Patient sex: M
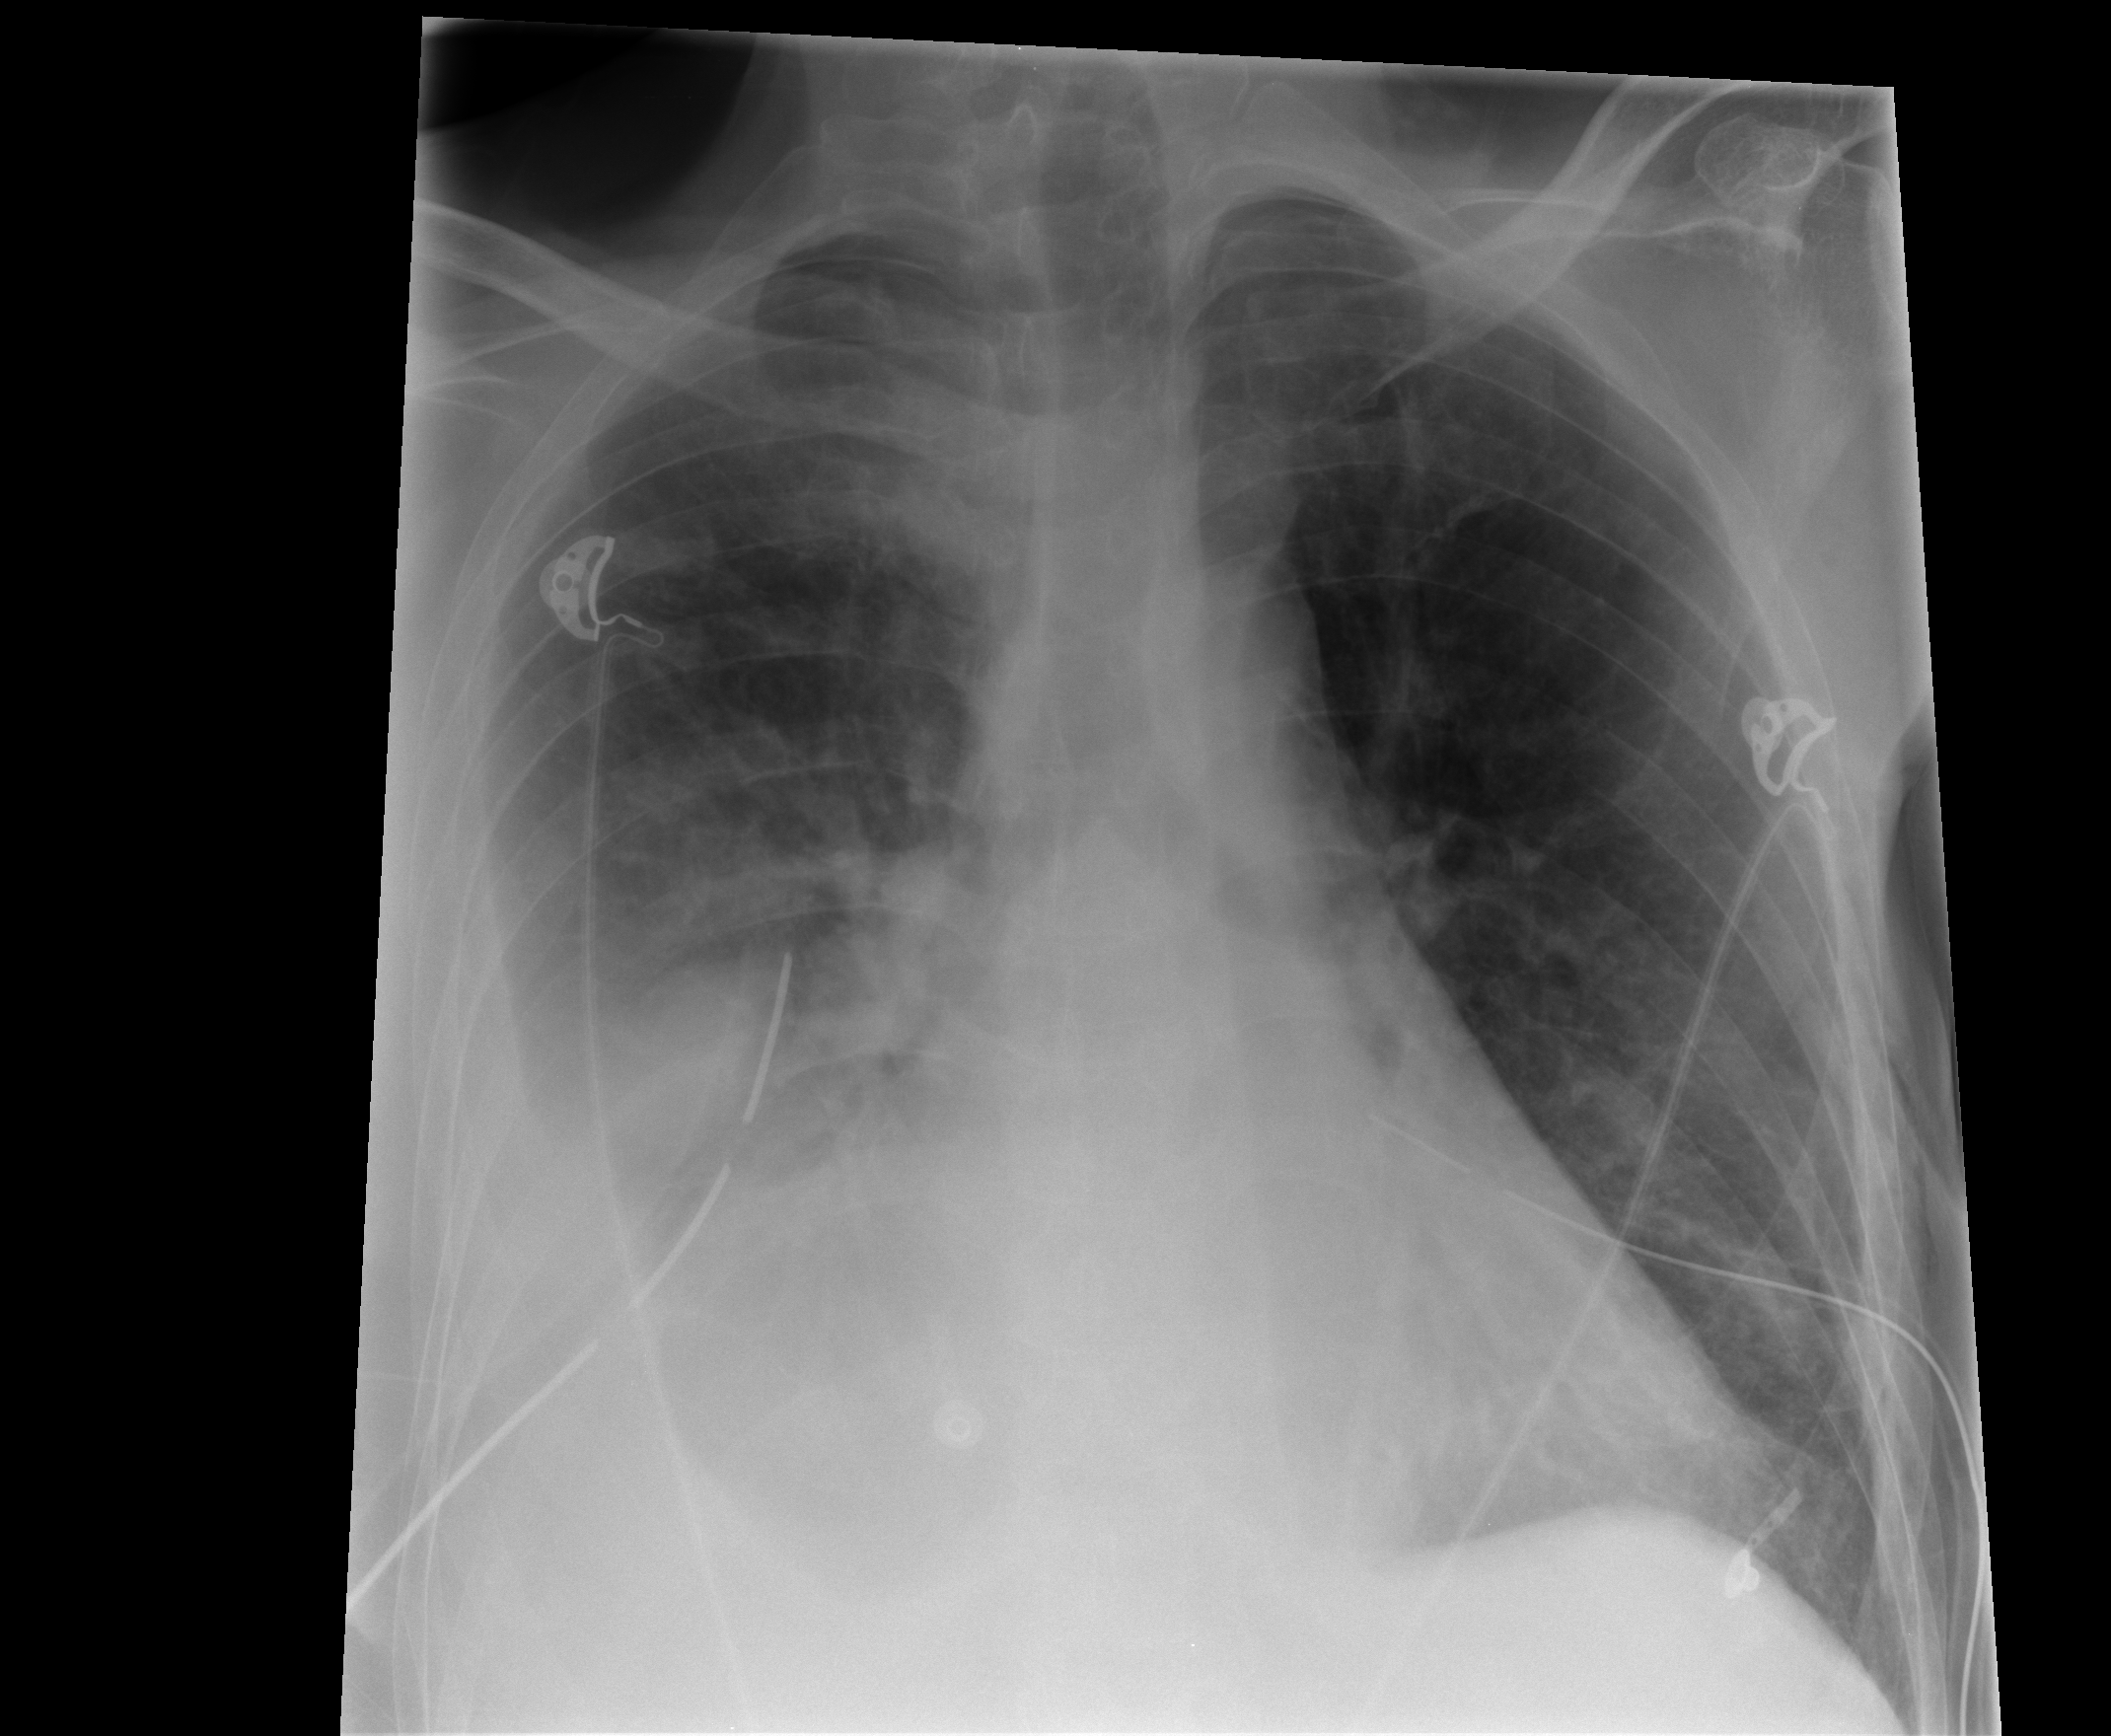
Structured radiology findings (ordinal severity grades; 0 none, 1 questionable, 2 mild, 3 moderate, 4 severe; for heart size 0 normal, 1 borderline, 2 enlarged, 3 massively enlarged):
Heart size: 2
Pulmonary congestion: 1
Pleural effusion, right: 3
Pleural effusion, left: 0
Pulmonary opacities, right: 0
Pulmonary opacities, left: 0
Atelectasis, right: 2
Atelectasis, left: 0